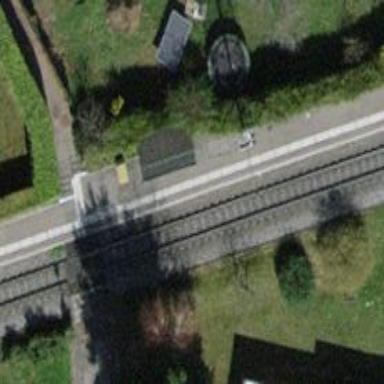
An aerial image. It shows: Halt on the railway.